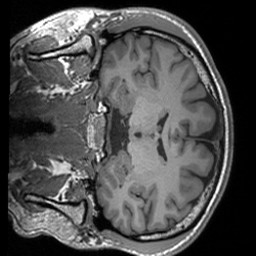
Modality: T1w
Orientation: coronal
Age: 30
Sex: male
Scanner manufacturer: siemens
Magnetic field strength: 3 T
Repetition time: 1.9 s
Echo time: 0.00252 s